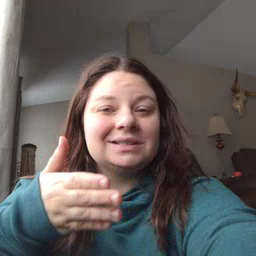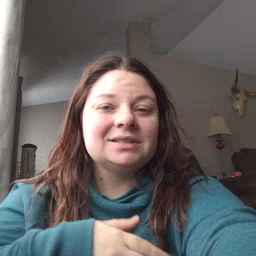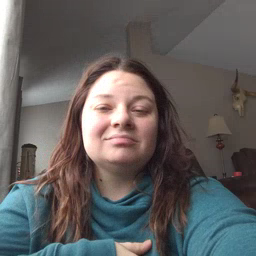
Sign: jeans